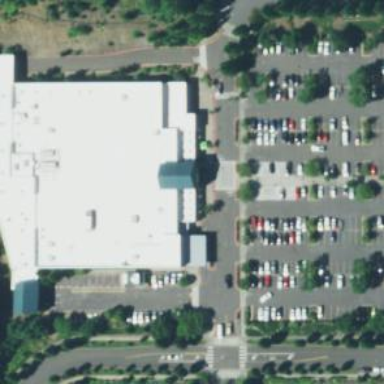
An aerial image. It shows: Retail area.